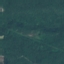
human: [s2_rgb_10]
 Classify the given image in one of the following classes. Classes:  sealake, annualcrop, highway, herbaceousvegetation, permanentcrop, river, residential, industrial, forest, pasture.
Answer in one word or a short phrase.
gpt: Forest